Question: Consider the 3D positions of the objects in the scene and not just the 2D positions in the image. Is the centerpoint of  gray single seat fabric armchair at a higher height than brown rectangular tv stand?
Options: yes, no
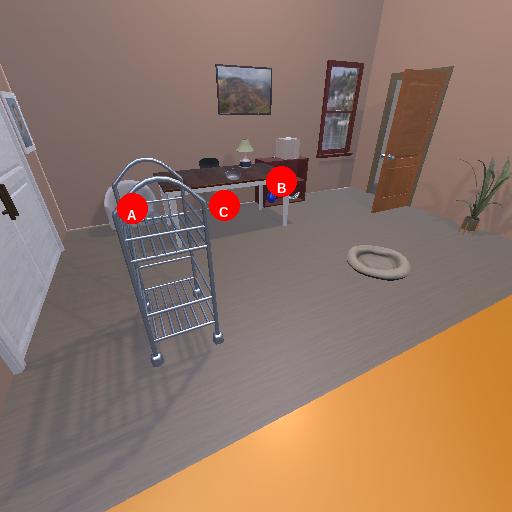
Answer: yes